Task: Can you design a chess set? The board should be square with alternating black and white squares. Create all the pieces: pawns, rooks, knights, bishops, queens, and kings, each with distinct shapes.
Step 2437:
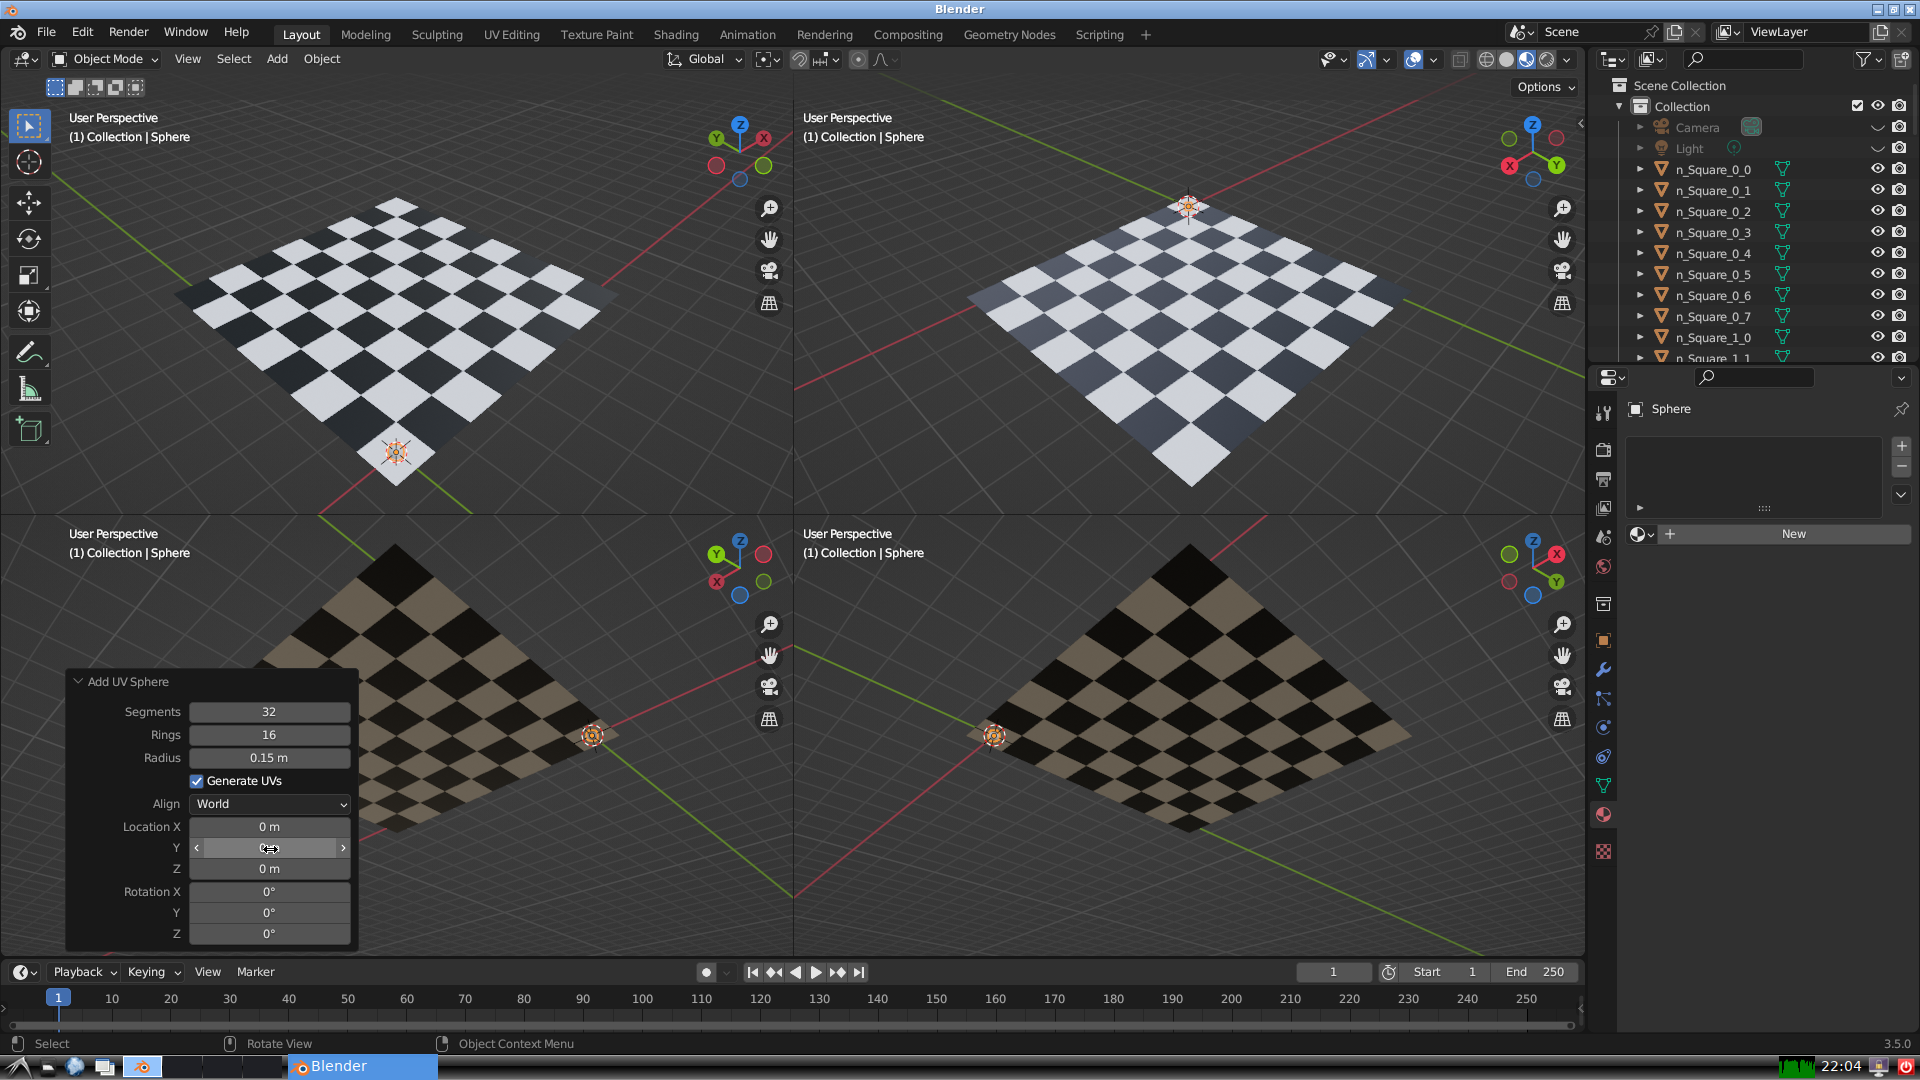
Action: click: no